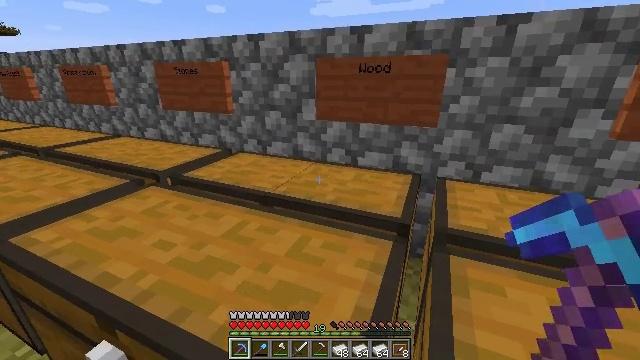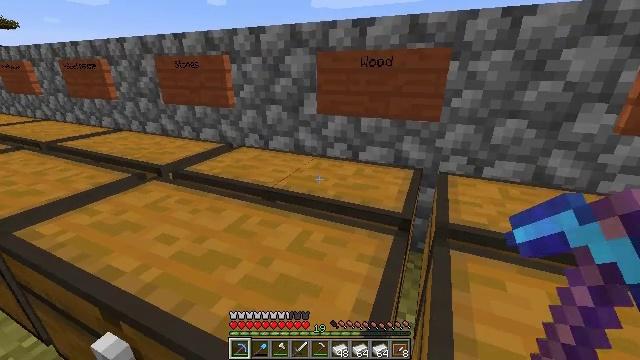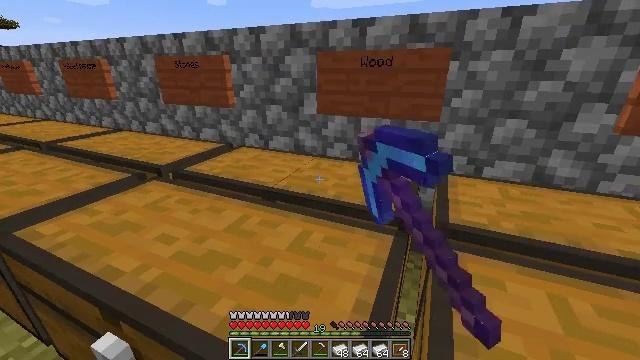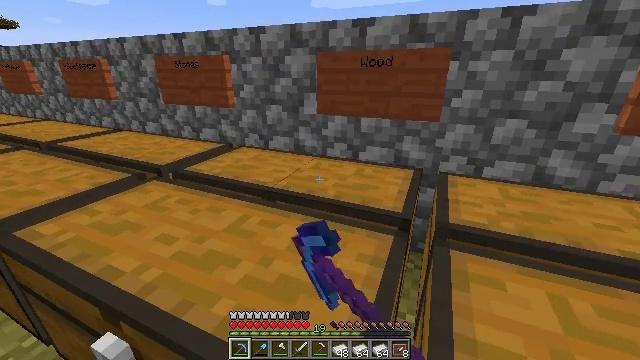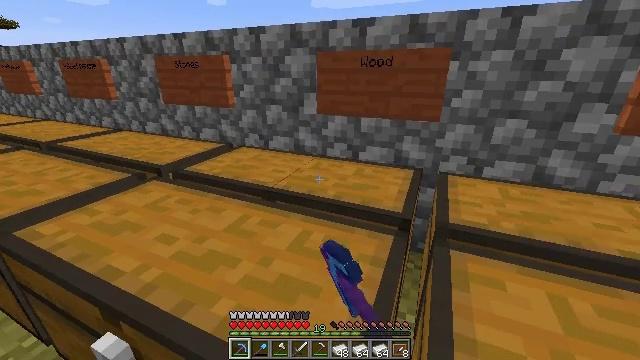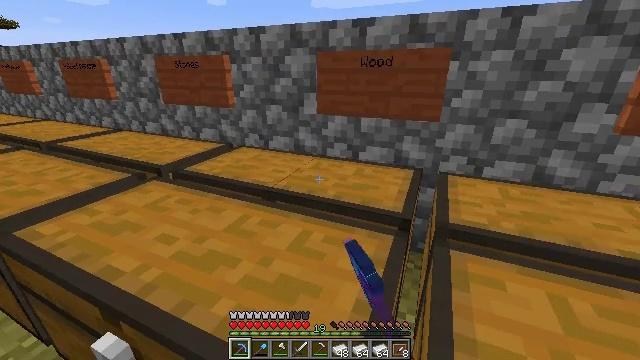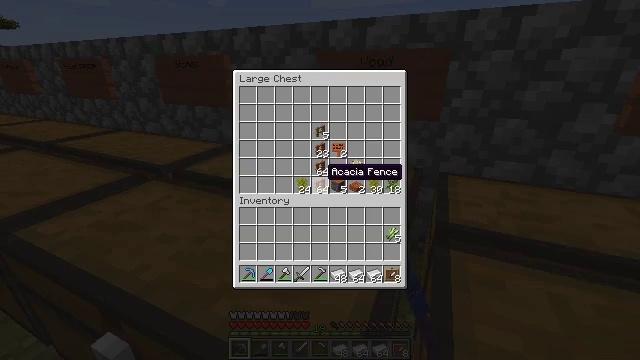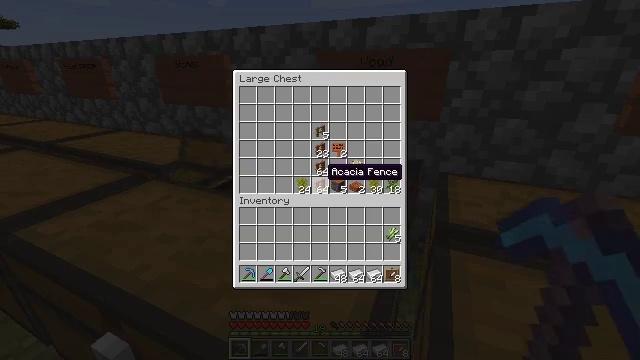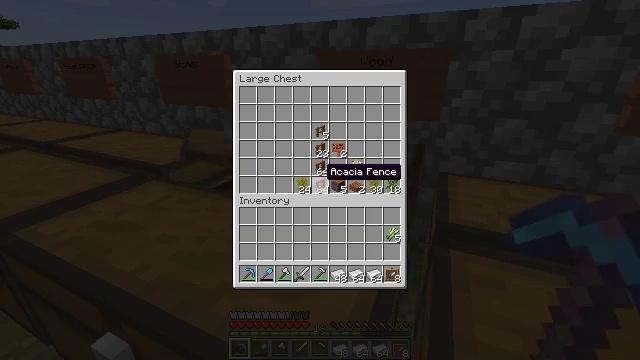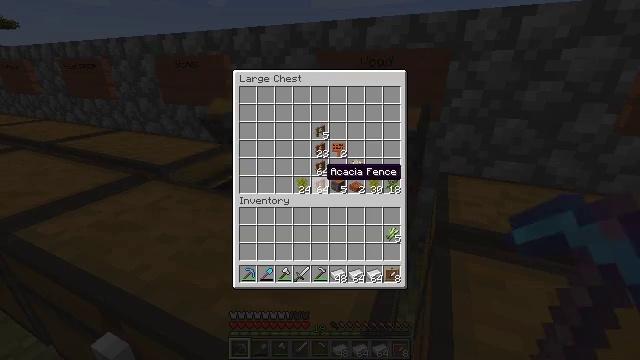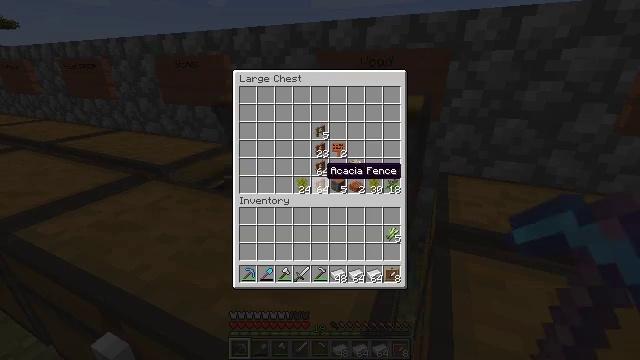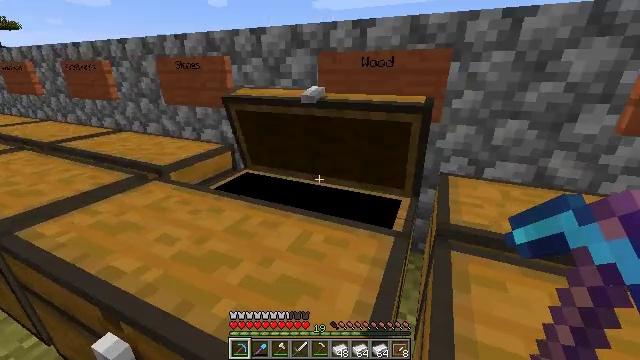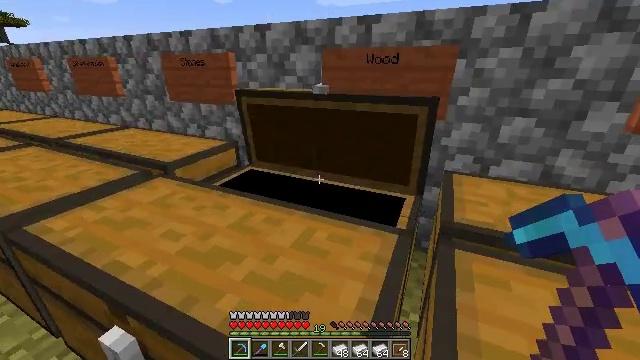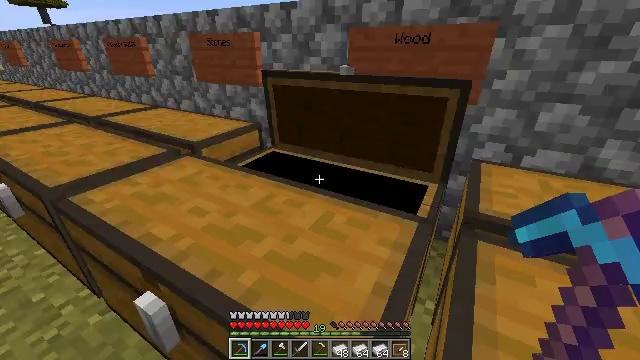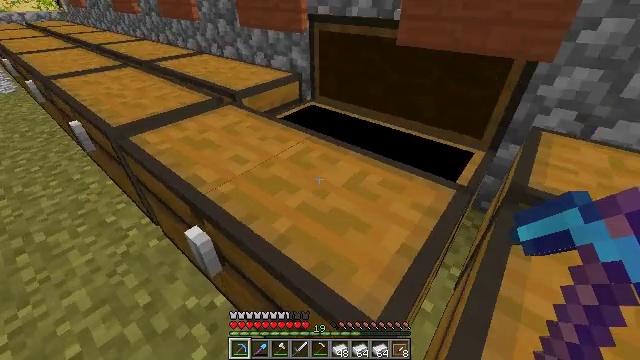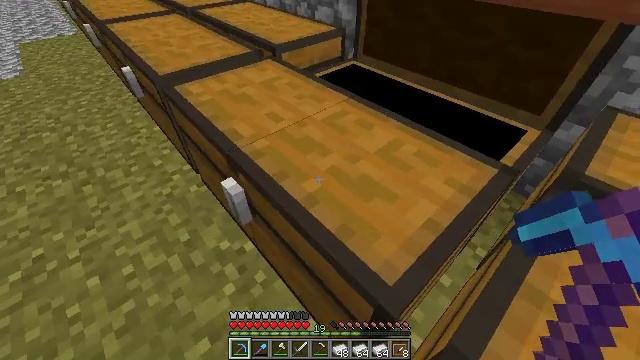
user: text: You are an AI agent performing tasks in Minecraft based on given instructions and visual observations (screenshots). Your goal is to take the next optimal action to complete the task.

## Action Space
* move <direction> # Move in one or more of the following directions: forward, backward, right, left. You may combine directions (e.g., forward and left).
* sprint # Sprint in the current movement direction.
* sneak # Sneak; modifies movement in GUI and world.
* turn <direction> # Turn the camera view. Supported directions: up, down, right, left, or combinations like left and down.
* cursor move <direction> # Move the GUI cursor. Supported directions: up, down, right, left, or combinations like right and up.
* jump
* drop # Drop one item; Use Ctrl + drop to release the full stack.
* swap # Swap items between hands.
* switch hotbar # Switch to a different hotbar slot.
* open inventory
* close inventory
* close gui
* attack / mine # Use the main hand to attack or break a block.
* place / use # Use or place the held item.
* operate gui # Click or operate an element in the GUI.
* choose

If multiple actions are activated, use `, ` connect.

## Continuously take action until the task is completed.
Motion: motion action
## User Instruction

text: Remove the acacia wall sign with a hit.
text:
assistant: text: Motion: turn down, use / place
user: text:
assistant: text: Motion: use / place
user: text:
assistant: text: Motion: use / place
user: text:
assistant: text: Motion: no_op
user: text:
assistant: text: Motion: no_op
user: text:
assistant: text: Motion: no_op
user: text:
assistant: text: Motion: no_op
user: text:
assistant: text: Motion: no_op
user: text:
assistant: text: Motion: no_op
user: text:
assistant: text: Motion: no_op
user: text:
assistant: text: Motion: no_op
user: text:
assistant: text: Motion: no_op
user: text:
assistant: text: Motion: turn left and down
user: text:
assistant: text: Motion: turn left and down
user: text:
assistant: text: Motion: turn left and down
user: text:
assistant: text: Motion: turn down, use / place
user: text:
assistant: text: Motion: use / place
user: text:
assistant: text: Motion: use / place
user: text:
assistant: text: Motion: use / place
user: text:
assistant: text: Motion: no_op
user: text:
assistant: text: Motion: no_op
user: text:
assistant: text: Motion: no_op
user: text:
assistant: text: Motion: no_op
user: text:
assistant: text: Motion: no_op
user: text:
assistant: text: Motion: no_op
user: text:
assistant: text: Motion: no_op
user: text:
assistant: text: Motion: no_op
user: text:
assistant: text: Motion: no_op
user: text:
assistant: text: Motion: no_op
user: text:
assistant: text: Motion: no_op